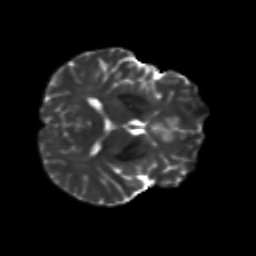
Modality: T2w
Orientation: axial
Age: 64
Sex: female
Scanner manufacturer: siemens
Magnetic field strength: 3 T
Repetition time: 8.6 s
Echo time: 0.095 s